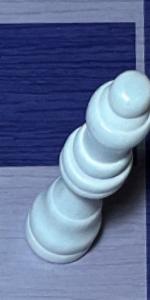
Label: Queen_White